Question: Count the number of objects in the diagram.
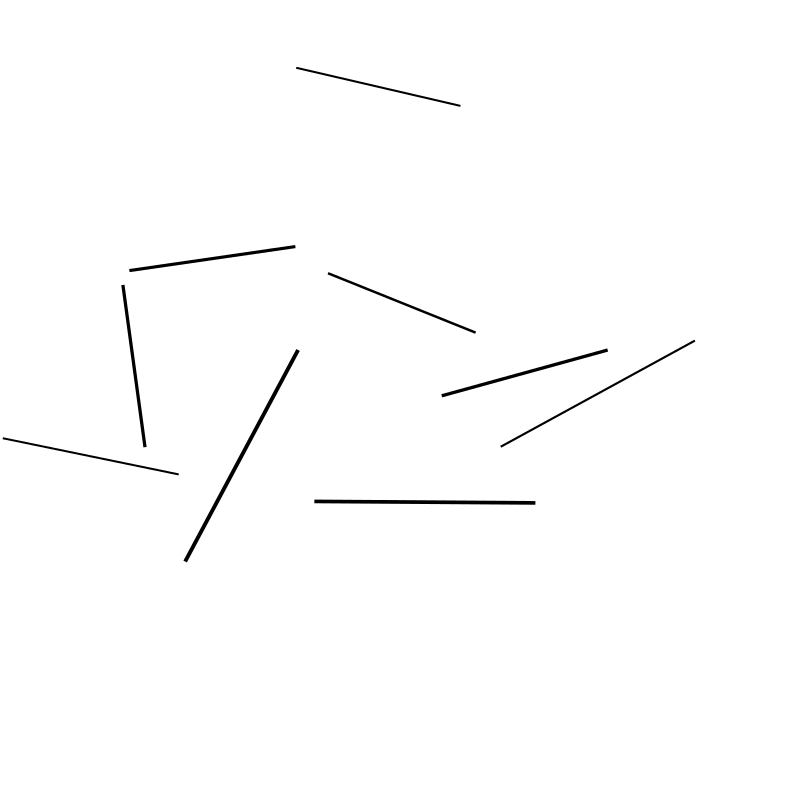
Answer: 9